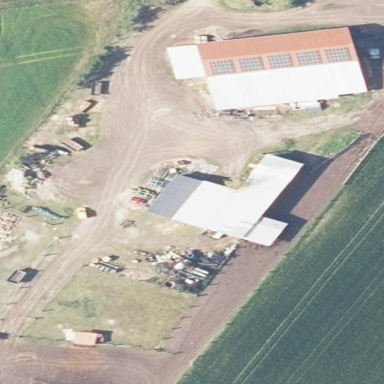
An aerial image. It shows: Farmyard area.